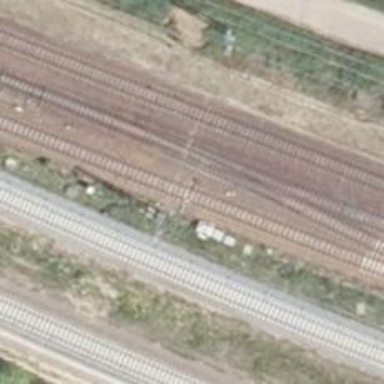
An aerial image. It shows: Wedge used for railway derailment.